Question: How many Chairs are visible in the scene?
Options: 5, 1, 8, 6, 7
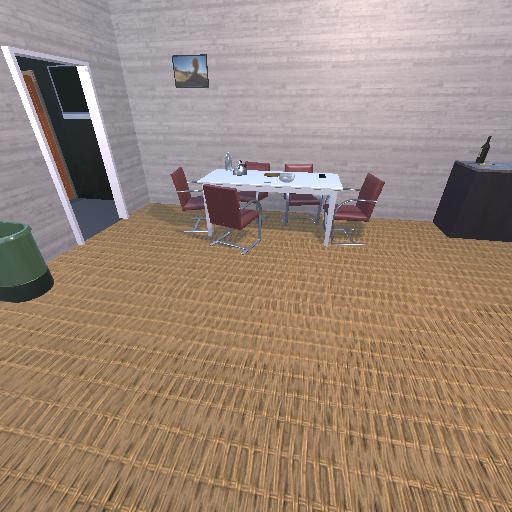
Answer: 5